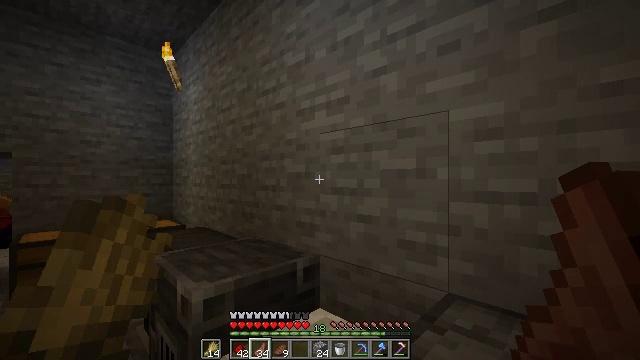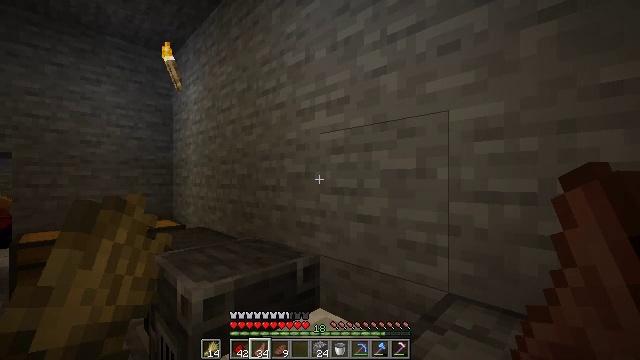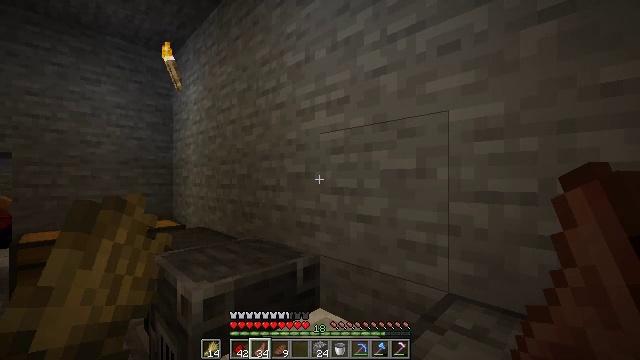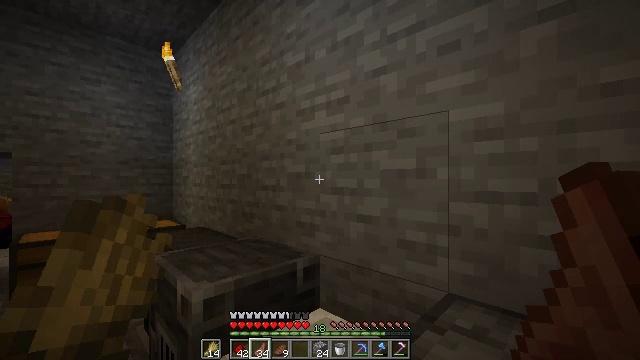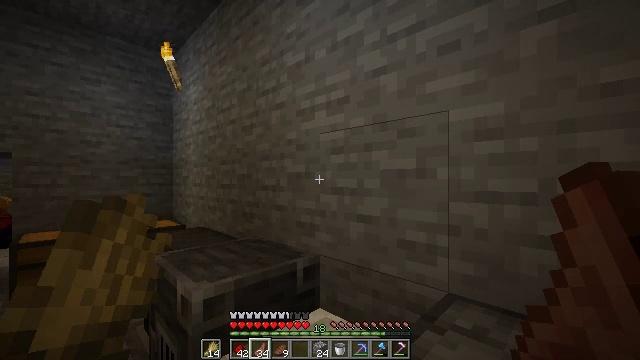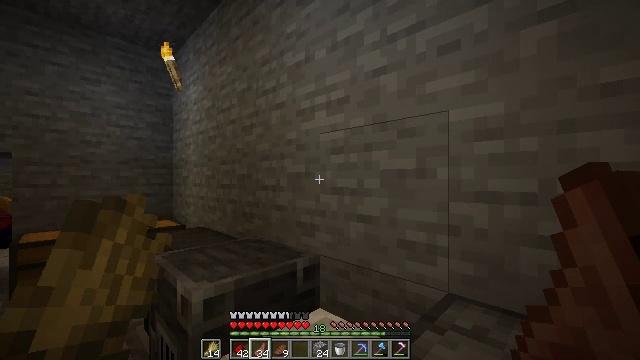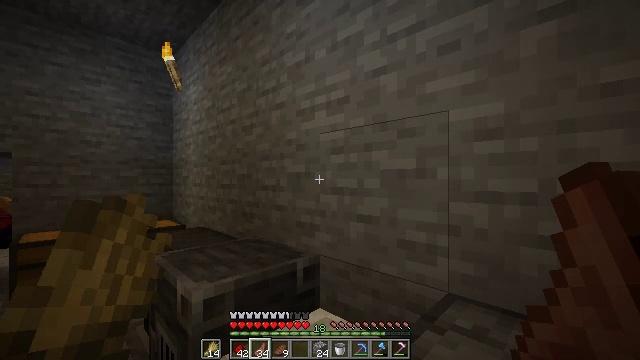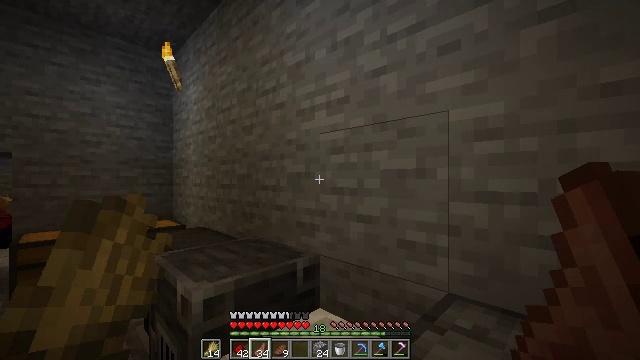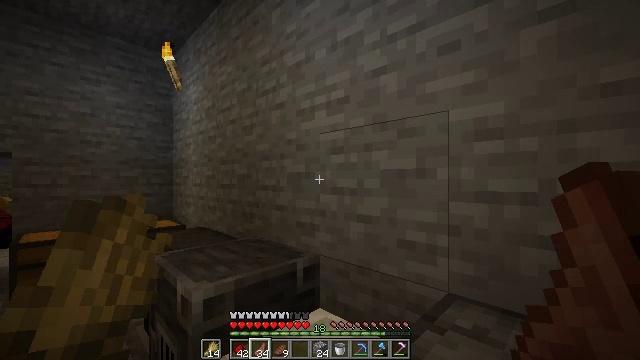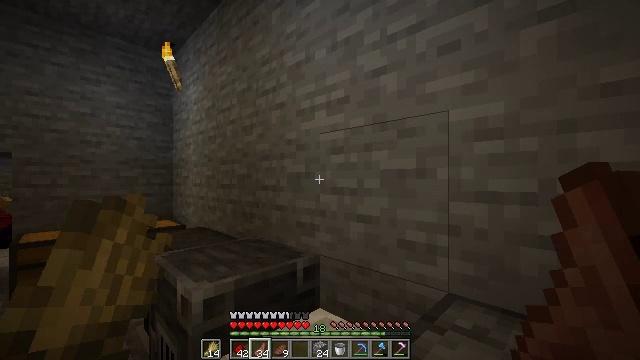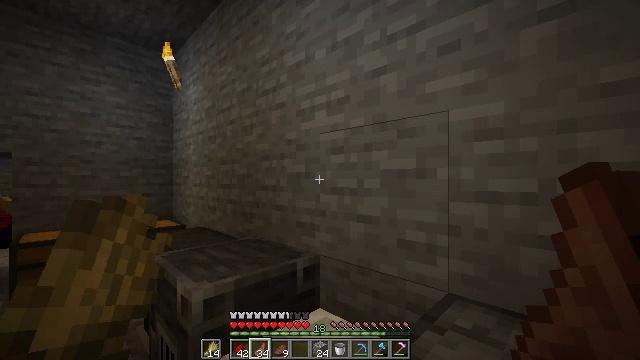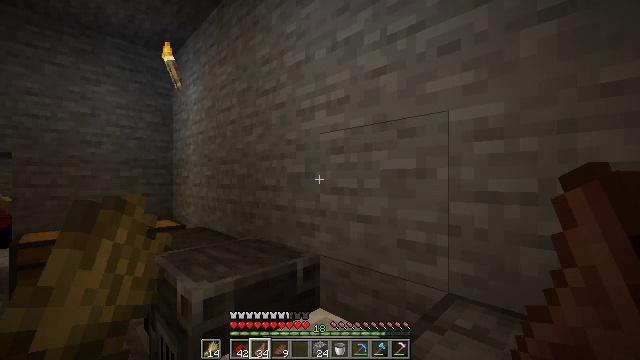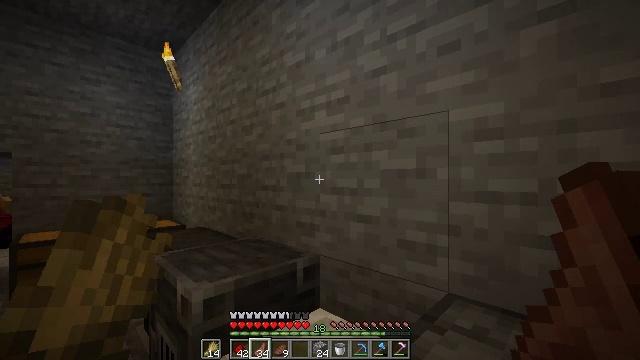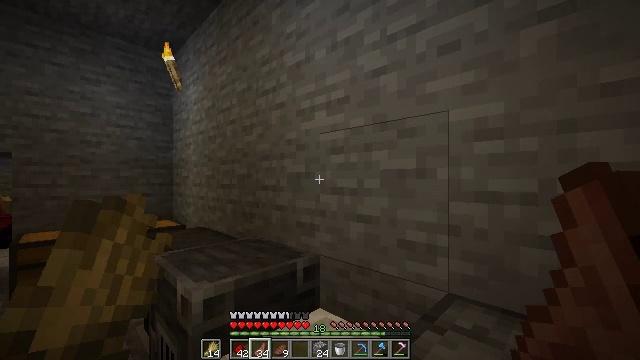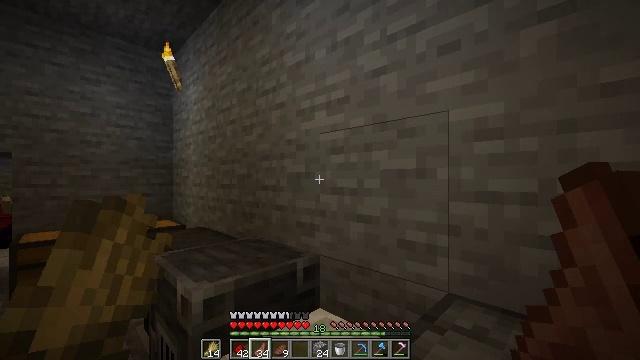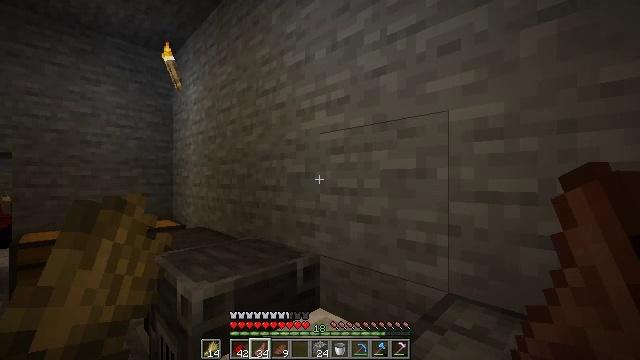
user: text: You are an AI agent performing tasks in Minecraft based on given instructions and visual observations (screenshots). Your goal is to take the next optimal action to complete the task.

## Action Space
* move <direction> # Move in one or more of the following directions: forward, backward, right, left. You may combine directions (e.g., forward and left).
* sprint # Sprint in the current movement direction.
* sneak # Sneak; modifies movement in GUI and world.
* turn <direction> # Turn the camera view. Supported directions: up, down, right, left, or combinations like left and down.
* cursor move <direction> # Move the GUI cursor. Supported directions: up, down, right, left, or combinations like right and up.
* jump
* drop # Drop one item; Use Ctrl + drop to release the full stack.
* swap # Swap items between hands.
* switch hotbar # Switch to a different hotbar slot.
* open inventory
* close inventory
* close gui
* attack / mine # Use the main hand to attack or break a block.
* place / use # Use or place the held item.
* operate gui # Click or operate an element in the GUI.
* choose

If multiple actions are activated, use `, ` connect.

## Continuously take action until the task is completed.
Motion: motion action
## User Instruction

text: Make a spruce fence with spruce planks and sticks.
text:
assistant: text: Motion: no_op
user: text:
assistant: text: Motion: no_op
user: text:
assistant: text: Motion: no_op
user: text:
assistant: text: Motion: no_op
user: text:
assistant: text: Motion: no_op
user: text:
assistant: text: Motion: no_op
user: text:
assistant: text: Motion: no_op
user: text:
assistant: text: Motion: no_op
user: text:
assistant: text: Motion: no_op
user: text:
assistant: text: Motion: no_op
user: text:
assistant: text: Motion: no_op
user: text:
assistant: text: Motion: no_op
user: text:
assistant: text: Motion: no_op
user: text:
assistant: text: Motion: no_op
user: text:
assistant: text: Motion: no_op
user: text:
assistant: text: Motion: no_op
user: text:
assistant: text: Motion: no_op
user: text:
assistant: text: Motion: no_op
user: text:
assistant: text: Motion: no_op
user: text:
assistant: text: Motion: no_op
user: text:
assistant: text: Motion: no_op
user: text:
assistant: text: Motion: no_op
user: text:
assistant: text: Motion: no_op
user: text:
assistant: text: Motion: no_op
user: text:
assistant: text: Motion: no_op
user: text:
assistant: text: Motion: no_op
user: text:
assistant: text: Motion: no_op
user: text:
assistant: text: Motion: no_op
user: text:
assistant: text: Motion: no_op
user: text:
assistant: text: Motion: no_op